Question: I have a table where each row includes a list of tags. I would like to be able to search for these tags and narrow the table down to only rows that contain that specific tag/s. So for example, if I type in my search box '2tag1 tagg' I would only get those two rows that contain these tags.
My table looks like this:

My table HTML looks like this:
'''
<table class="table table-hover" id="tbl2">
<thead>
<tr>
<th class="span1">Merktu vid spurningar</th>
<th class="span4"><strong>Spurning</strong></th>
<th class="span4"><strong>Vaegi spurningar</strong></th>
<th class="span4">Tegund spurningar</th>
<th class="span2">Buin til</th>
<th class="span4">Tags</th>
</tr>
</thead>
<tbody id="tbl2body">
@for(question <- questions){
<tr id="row@question.spurningar_id">
<td><input type="checkbox" name="spurningar_id" id="@{question.spurningar_id}" onclick="enable(@question.spurningar_id)" value="@{question.spurningar_id}"></td>
<td>@{question.texti}</td>
<td><input type="number" min="0" max="100" value="0" size="6" name="vaegi" disabled="true" id="s@{question.spurningar_id}"></td>
<td><p>hehehe</p></td>
<td><strong>@{question.dagurbuidtil}</strong></td>
<td><ul id="tags"">
@for(tag <- question.tags){
<li class="well well-small">
@tag.leitarskilyrdi
</li>
}
</ul></td>
</tr>}
</tbody>
</table>
'''
I have tried the following jquery, but this of course searches the whole row, not only the tags. If I select '#tags li' instead of '#tbl2body tr', I am able to search the tags, but the rows do not dissapear.
How can I solve this problem?
'''
$(document).ready(function() {
$('li strong').click(function(e) {
$(this).parent().find('em').slideToggle();
});
$('#search').on("input", function(e) {
var words = $(this).val().toLowerCase().match(/\S+/g);
if (!words) {
$('#tbl2body tr').show();
} else {
$('#tbl2body tr').each(function() {
var text = $(this).text().toLowerCase();
var show = words.some(function(word) {
return ~text.indexOf(word);
});
$(this).toggle(show);
});
}
});
}); // end document ready
'''
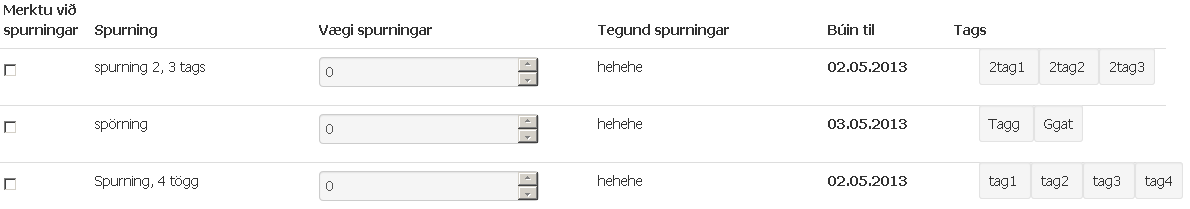
Answer: You can't repeat ID in a page, so instead of '<ul id="tags">' use class instead '<ul class="tags">'.
Now only search for text within the tags 'ul'
'''
$('#tbl2body tr').each(function() {
var text = $(this).find('ul.tags').text().toLowerCase();
var show = words.some(function(word) {
return ~text.indexOf(word);
});
$(this).toggle(show);
});
'''